Field crop: maize
Growth stage: 2
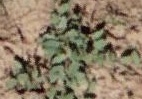
Species: convolvulus